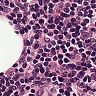
Metastatic tissue present: no